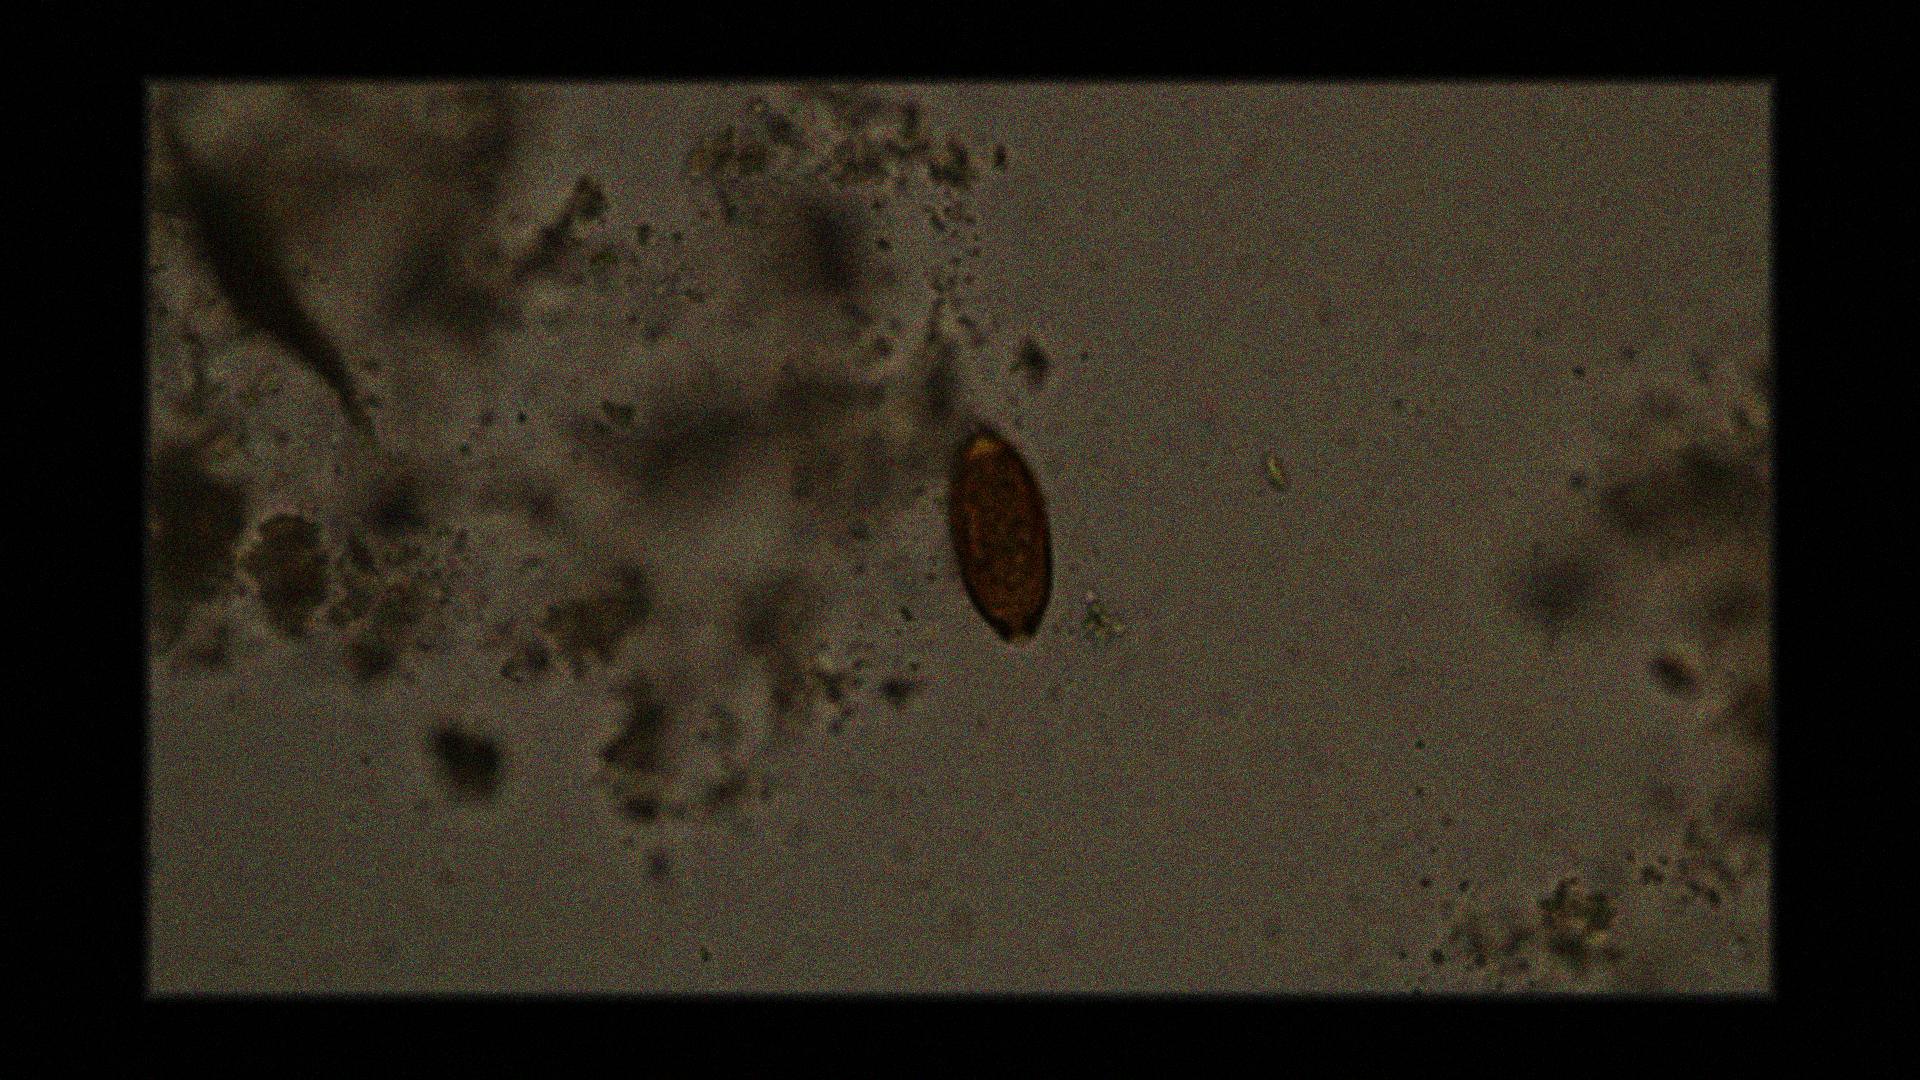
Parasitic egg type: Trichuris trichiura